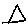
Label: triangle